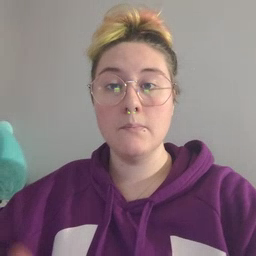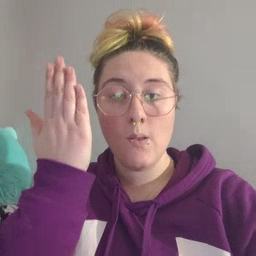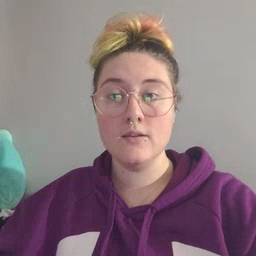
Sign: morning